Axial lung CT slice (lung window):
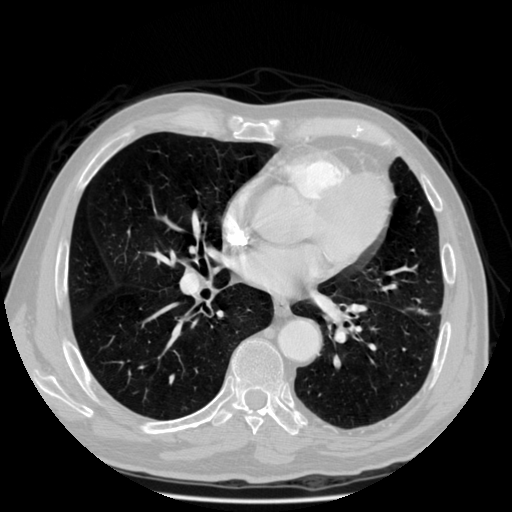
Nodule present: no